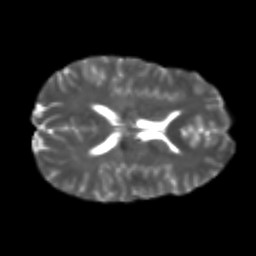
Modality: T2w
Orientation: axial
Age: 26
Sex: female
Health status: healthy
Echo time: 0.074 s